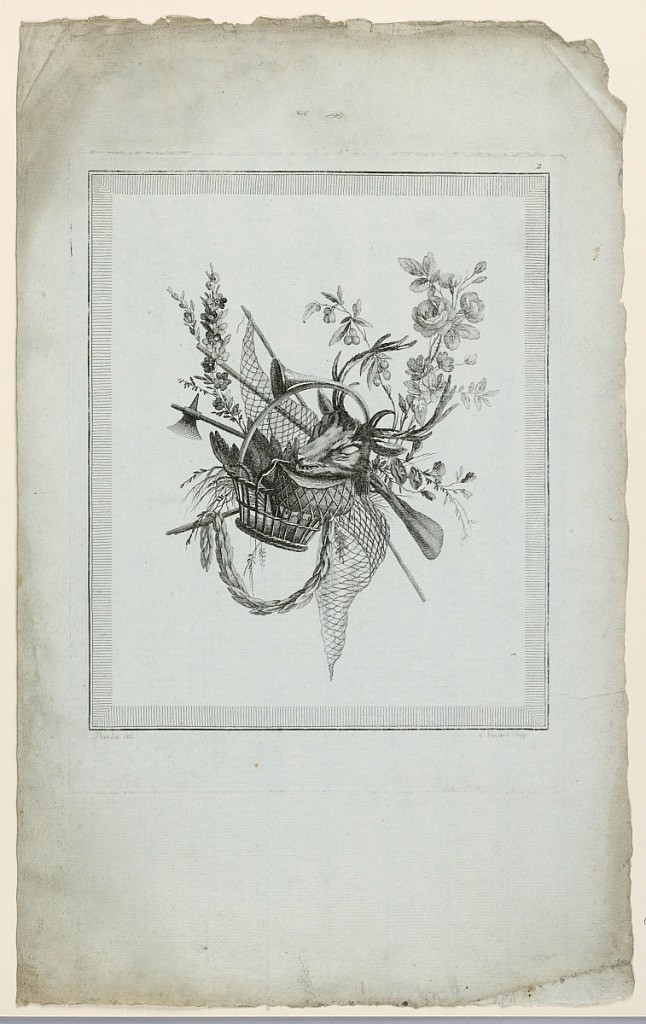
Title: Trophy with Implements of the Hunt, Plate 2 from "Suite de Trophées de chasse," Suite VI
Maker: Etienne Claude Voysard, French, 1746 - 1812
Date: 1778
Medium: Engraving on paper
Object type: Print
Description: Gun, hunting horn and a stag's head, with other hunting implements and flower garlands form a trophy. Below, engraver's and designer's names. From: "Suite de Trophées de chasse," suite VI, planche 2.